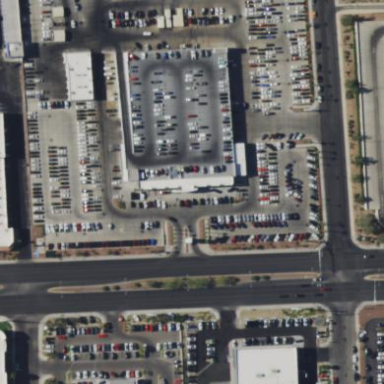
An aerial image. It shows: Car shop building.